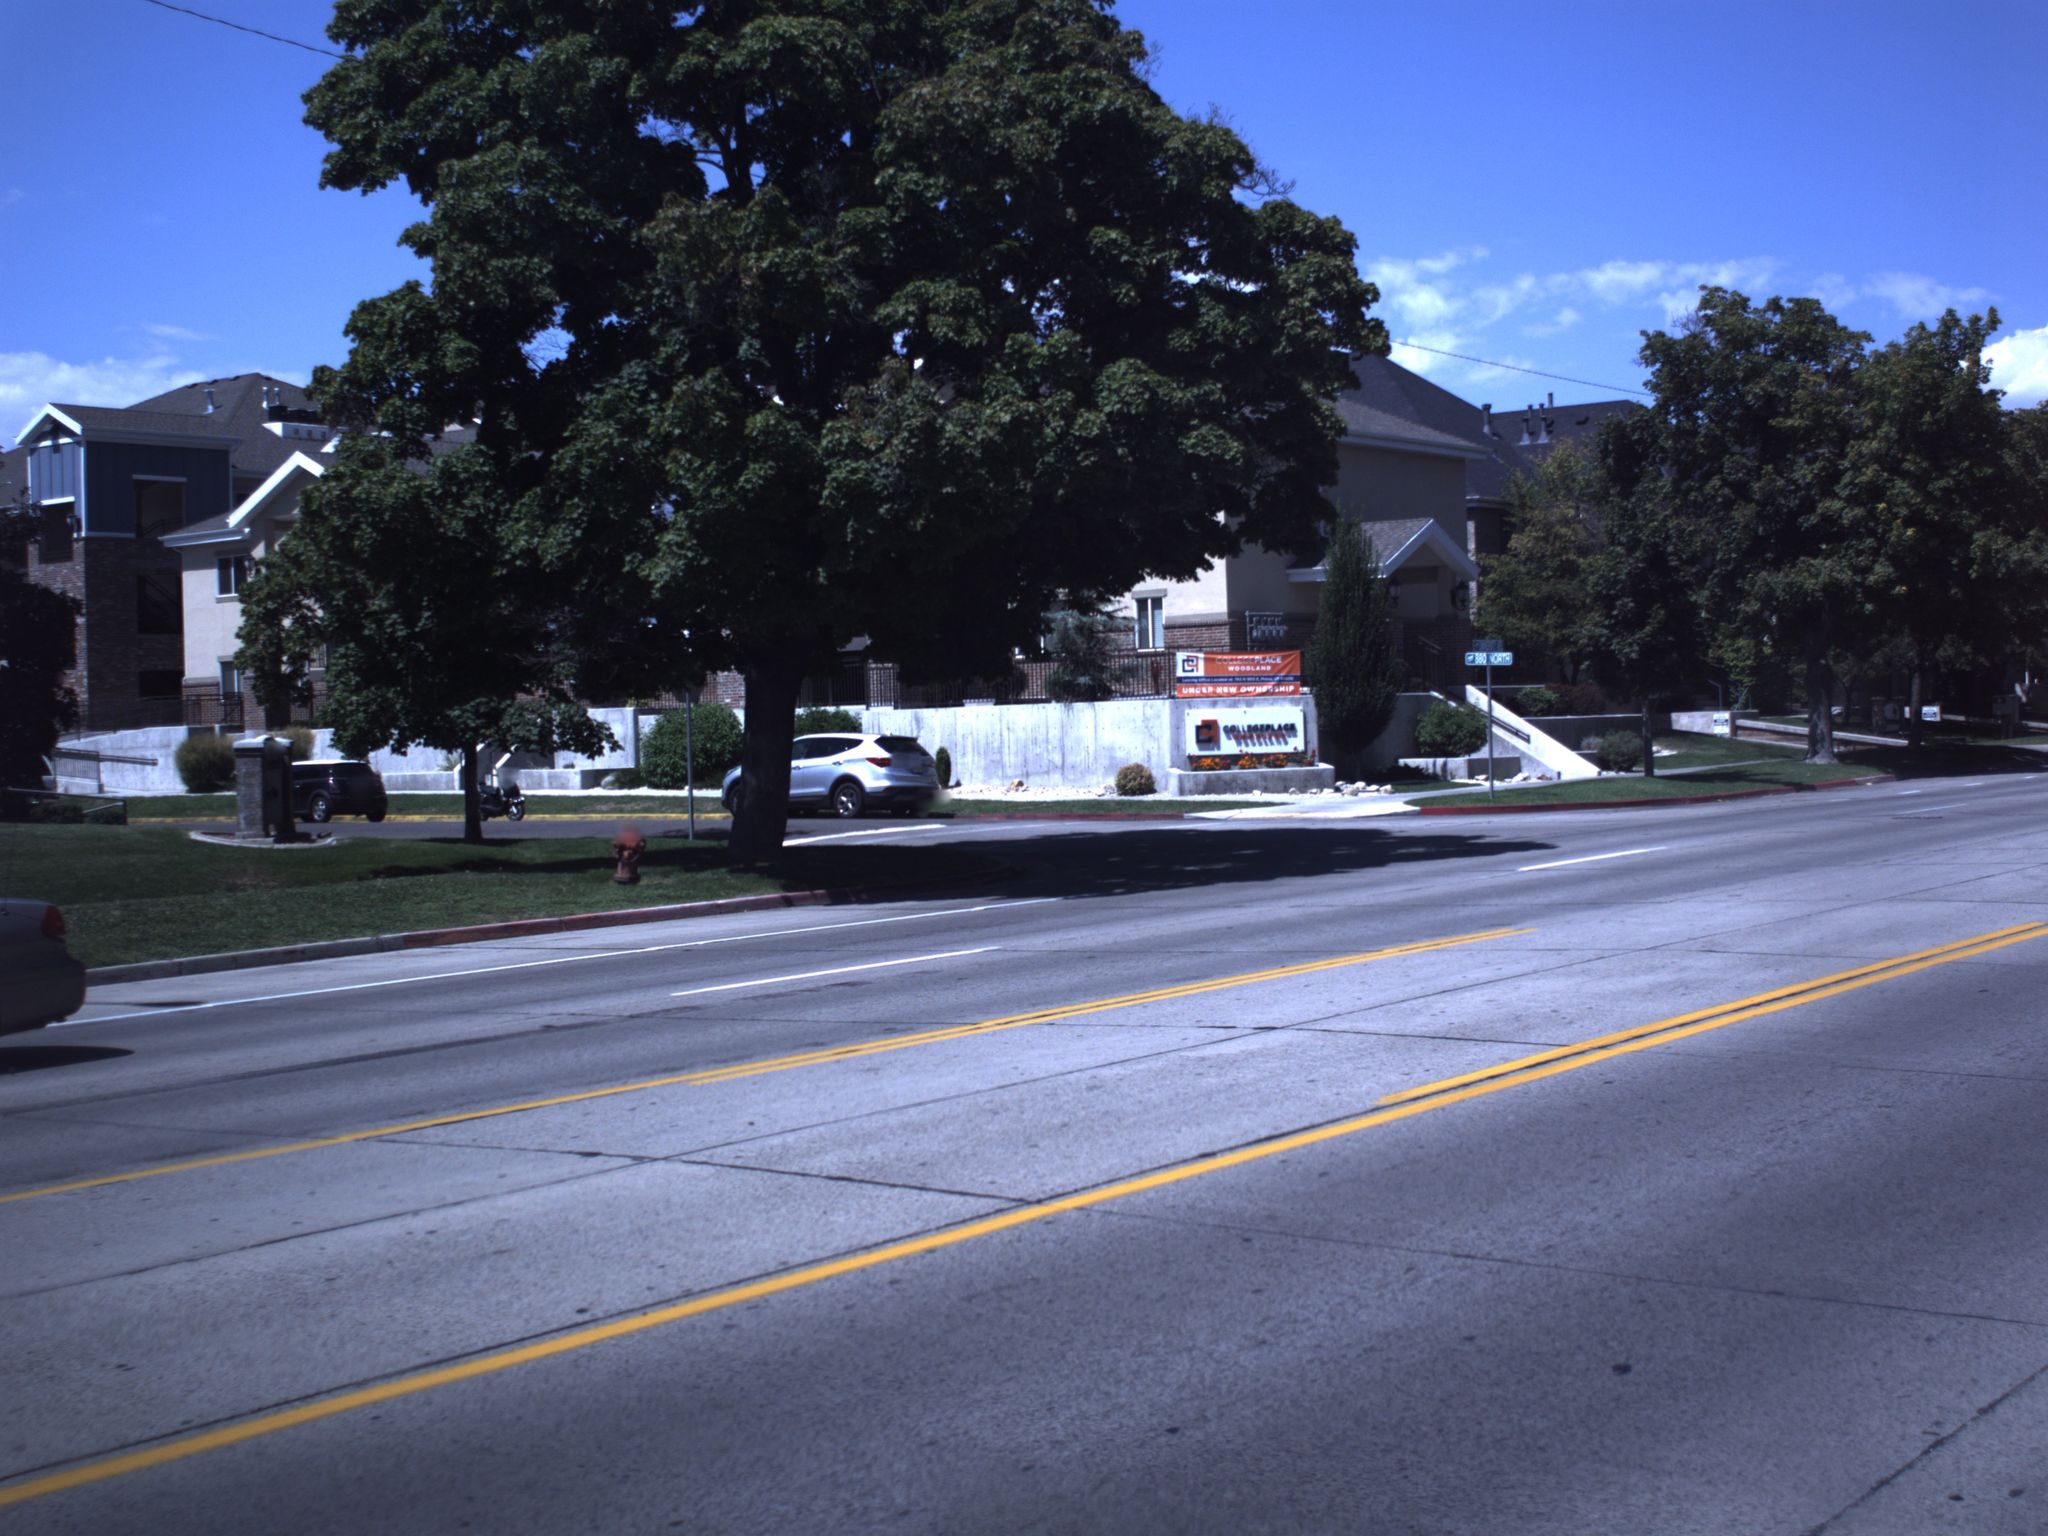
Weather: clear
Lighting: day
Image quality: good
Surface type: driving surface
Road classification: trunk
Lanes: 4
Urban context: urban centre
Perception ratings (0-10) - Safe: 3.33, Lively: 1.81, Beautiful: 4.28, Boring: 2.57, Depressing: 4.23, Wealthy: 6.22